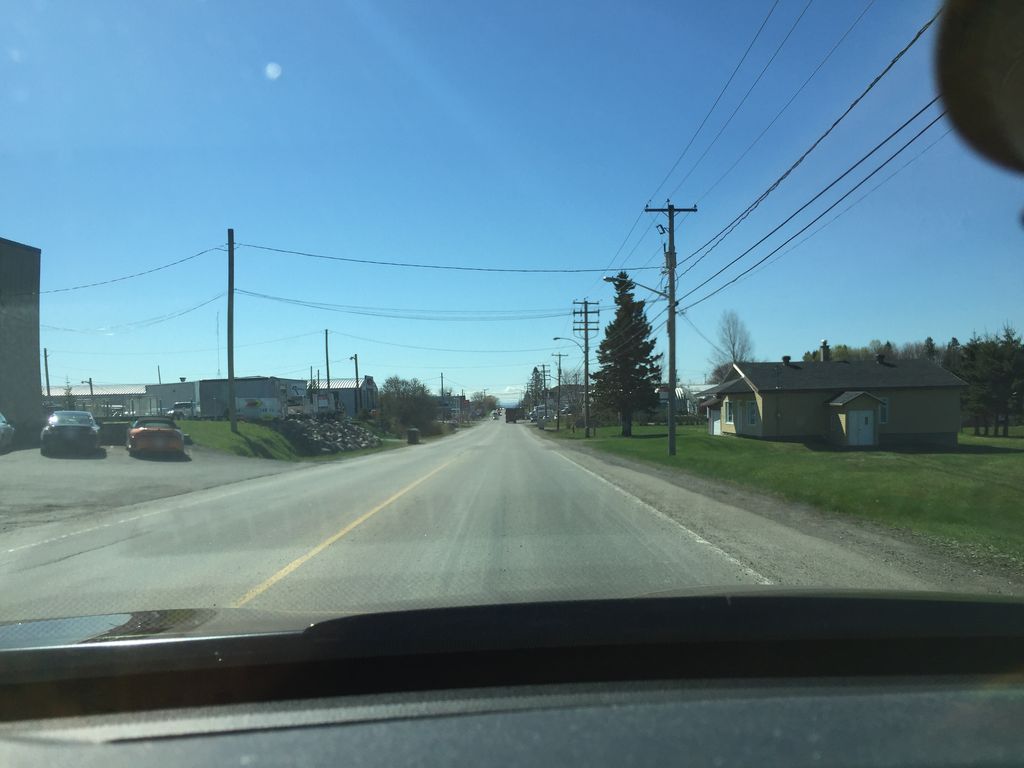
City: quebec_city